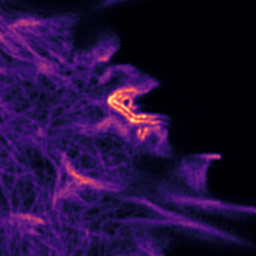
Label: Super-resolution F-actin image